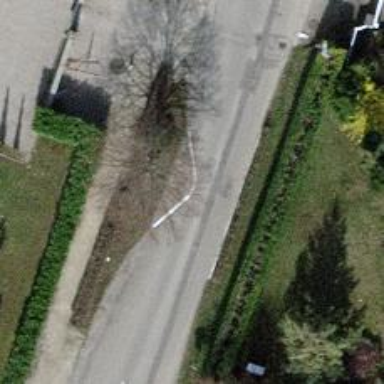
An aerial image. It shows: Traffic calming feature called choker.